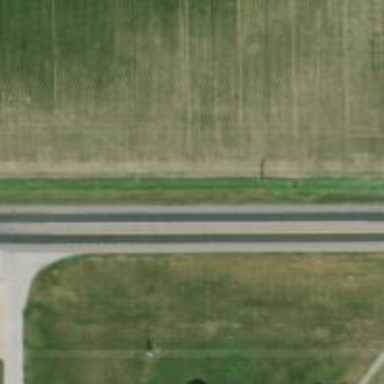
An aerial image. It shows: Primary road with asphalt surface.